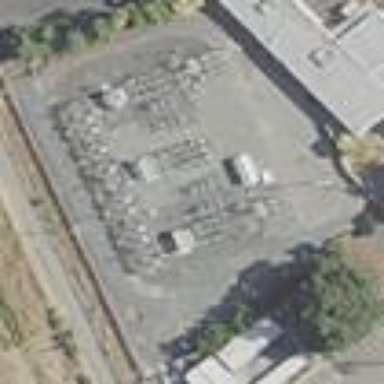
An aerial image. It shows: Distribution-level power substation.